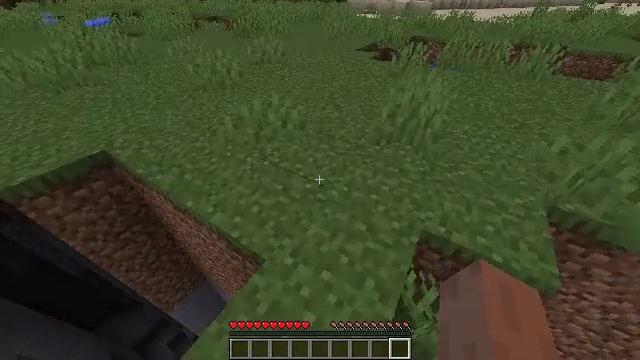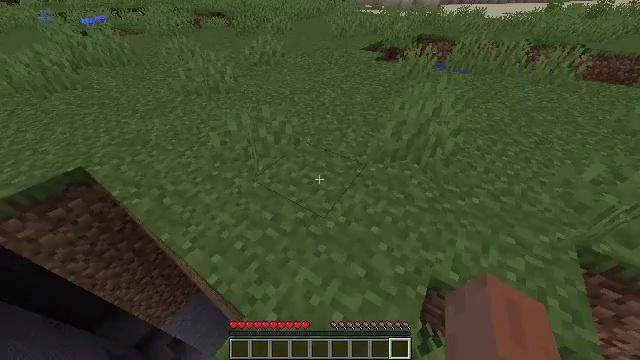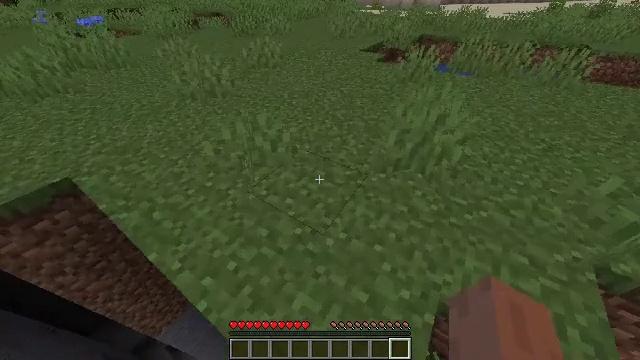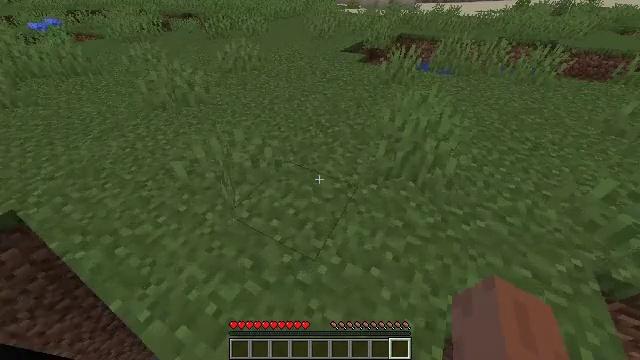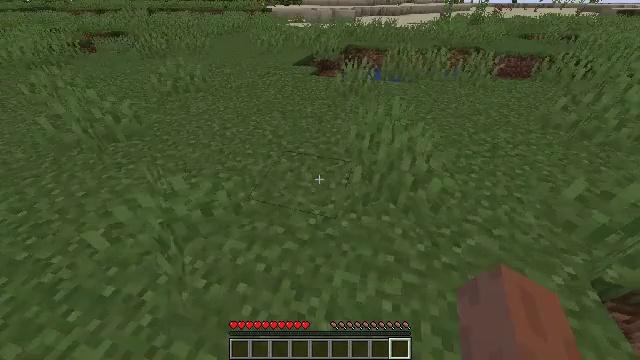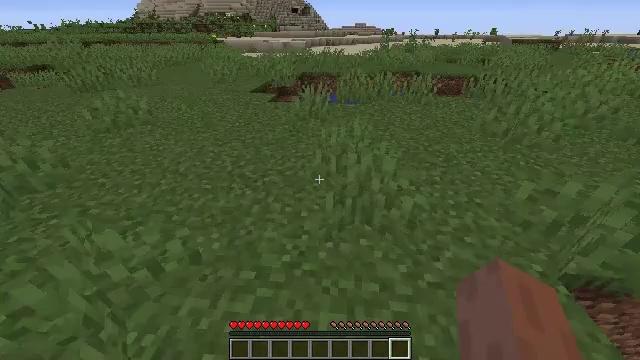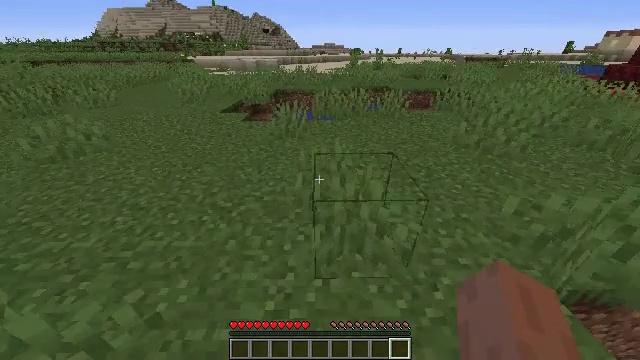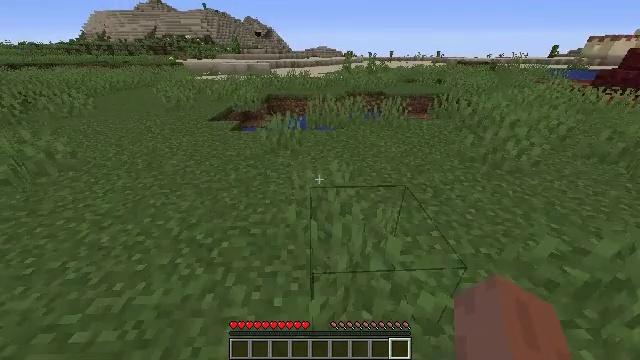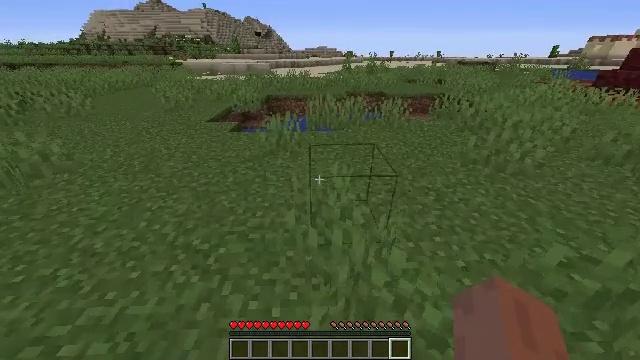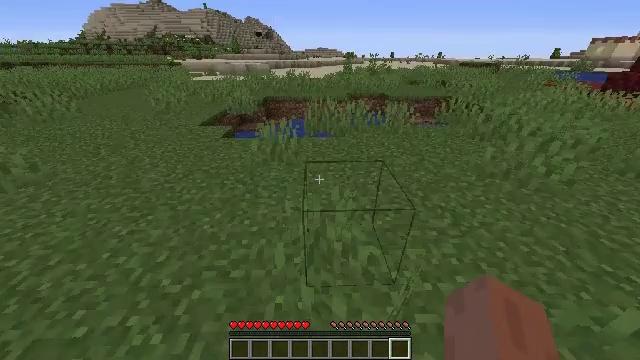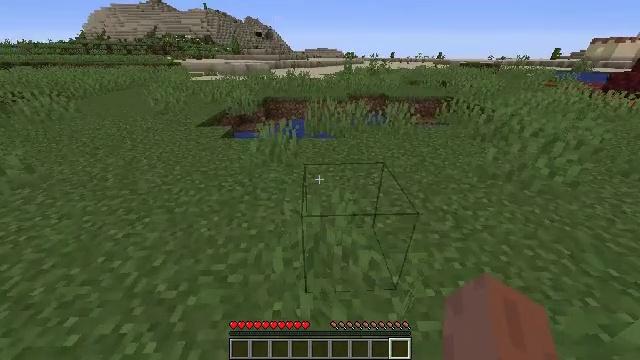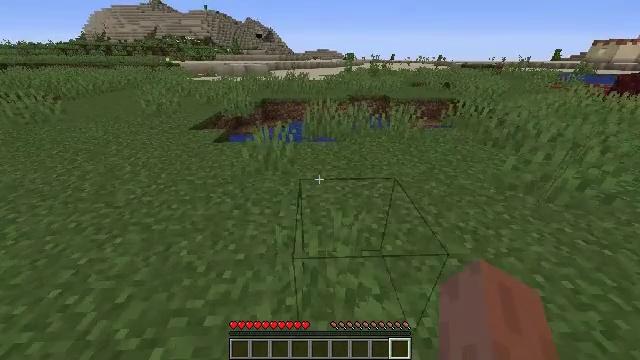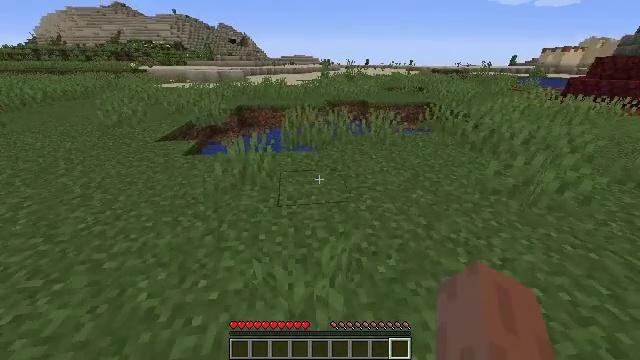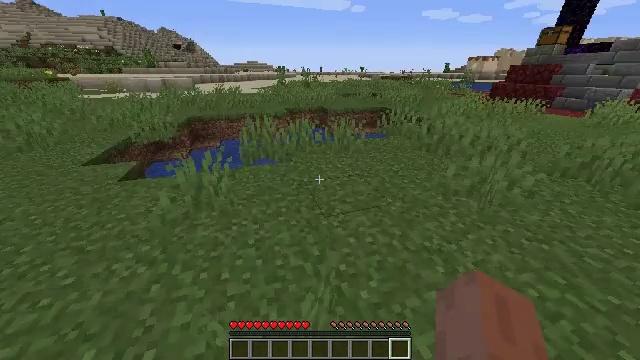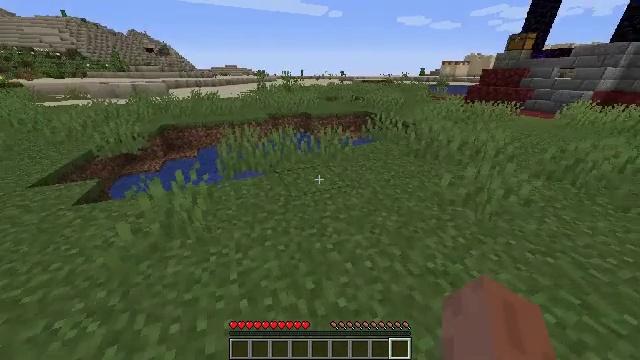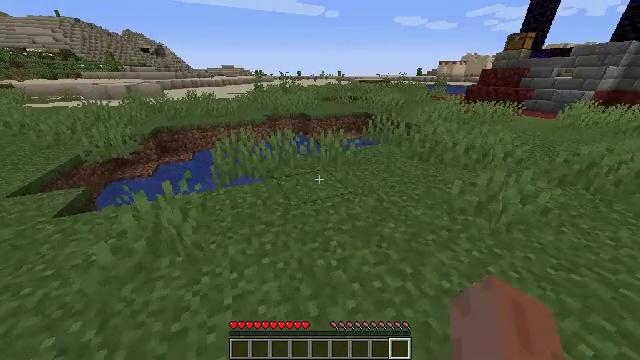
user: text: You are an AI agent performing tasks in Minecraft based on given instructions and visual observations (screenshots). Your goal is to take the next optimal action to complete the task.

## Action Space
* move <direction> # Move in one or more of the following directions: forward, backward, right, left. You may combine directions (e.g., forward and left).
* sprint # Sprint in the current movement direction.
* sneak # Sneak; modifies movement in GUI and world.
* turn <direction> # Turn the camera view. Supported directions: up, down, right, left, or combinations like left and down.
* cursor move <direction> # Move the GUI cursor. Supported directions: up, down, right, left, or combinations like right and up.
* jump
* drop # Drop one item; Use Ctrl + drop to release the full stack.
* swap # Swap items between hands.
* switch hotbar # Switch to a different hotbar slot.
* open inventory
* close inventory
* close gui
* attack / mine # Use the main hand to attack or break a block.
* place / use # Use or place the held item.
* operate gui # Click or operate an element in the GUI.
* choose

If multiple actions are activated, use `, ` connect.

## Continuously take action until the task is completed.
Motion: motion action
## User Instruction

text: Chop down the oak log.
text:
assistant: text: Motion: move forward, turn left
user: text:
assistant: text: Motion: move forward
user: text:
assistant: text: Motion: move forward, turn right
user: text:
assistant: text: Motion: move forward, turn right and up
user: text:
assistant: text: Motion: move forward, turn right and up
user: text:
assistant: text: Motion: move forward, turn right and up
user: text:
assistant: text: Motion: move forward, turn right
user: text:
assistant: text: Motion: move forward
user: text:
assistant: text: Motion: move forward
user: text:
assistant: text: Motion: move forward
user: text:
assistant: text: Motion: move forward
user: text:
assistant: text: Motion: move forward, turn right and up
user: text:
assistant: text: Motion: move forward, turn right and up
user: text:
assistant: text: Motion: move forward, turn right
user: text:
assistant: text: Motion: move forward
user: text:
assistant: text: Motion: move forward
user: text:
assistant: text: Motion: move forward
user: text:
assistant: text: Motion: move forward
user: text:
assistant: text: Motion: move forward
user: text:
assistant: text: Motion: move forward
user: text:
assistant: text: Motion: move forward and move right
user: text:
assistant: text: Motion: move forward and move right
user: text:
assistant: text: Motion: move forward and move right
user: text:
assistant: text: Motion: move forward and move right
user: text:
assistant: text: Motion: move forward and move right
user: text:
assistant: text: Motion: move forward and move right
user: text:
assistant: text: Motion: move forward and move right
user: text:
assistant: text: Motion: move forward and move right
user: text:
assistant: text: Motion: move forward and move right
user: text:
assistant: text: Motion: move forward and move right, turn right and up